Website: bh-photo
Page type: customer-info-address
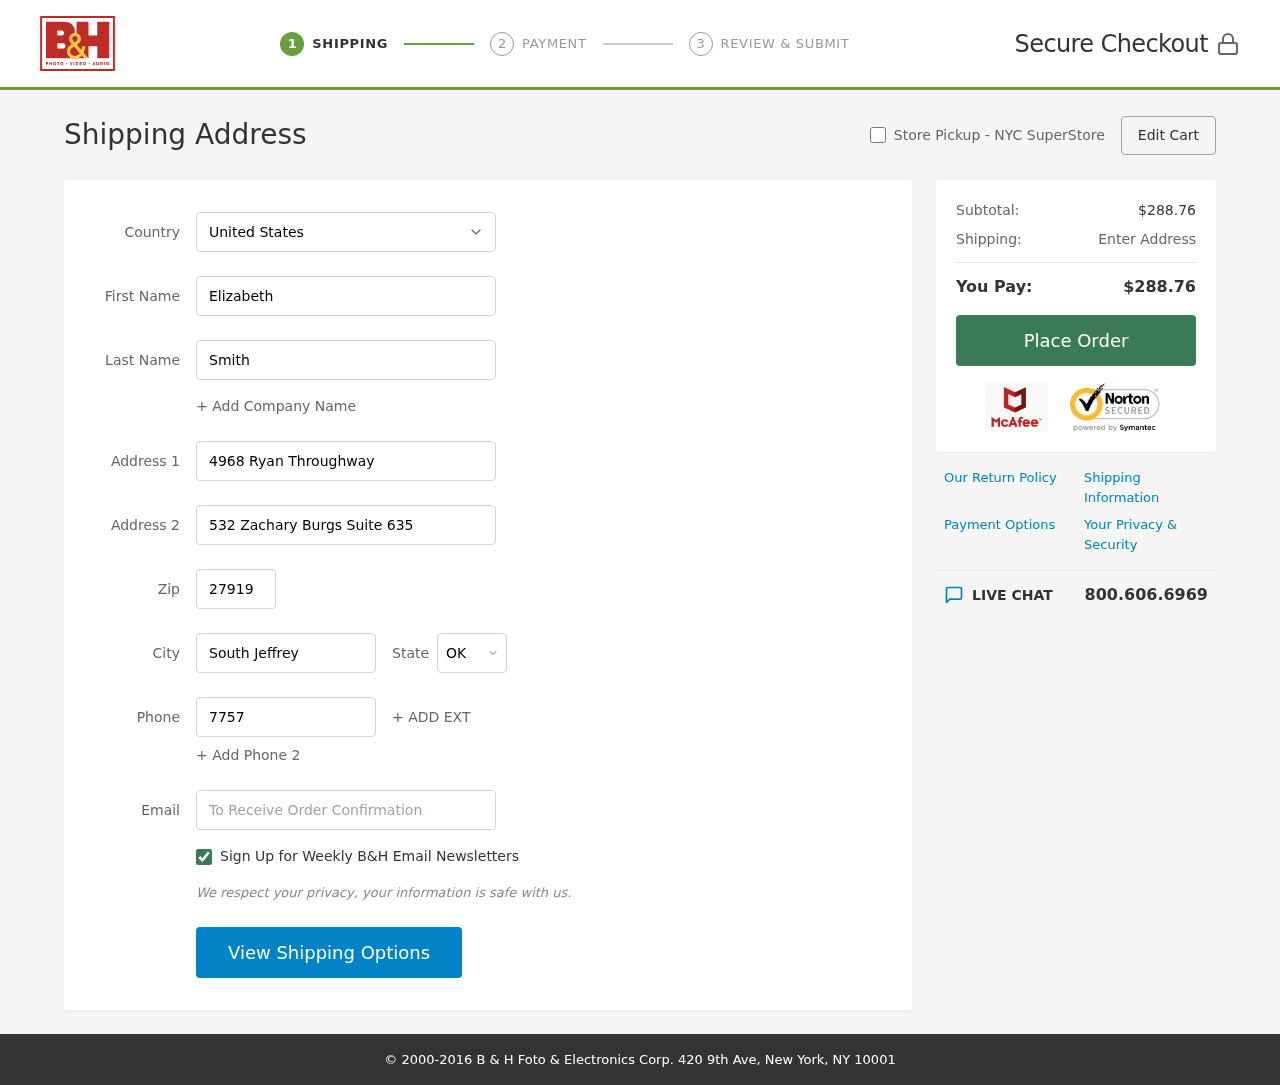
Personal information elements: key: PII_CITY
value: South Jeffrey
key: PII_COUNTRY
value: United States
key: PII_EMAIL
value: esmith@yahoo.com
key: PII_FIRSTNAME
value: Elizabeth
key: PII_LASTNAME
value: Smith
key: PII_PHONE
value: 7757586650
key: PII_POSTCODE
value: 27919
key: PII_STATE_ABBR
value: OK
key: PII_STREET
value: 4968 Ryan Throughway
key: PII_STREET2
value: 532 Zachary Burgs Suite 635
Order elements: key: ORDER_SUBTOTAL
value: $288.76
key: ORDER_TOTAL
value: $288.76